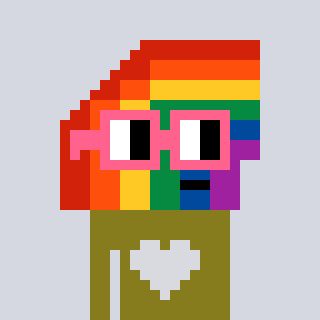
a pixel art character with square pink glasses, a rainbow-shaped head and a gunk-colored body on a cool background